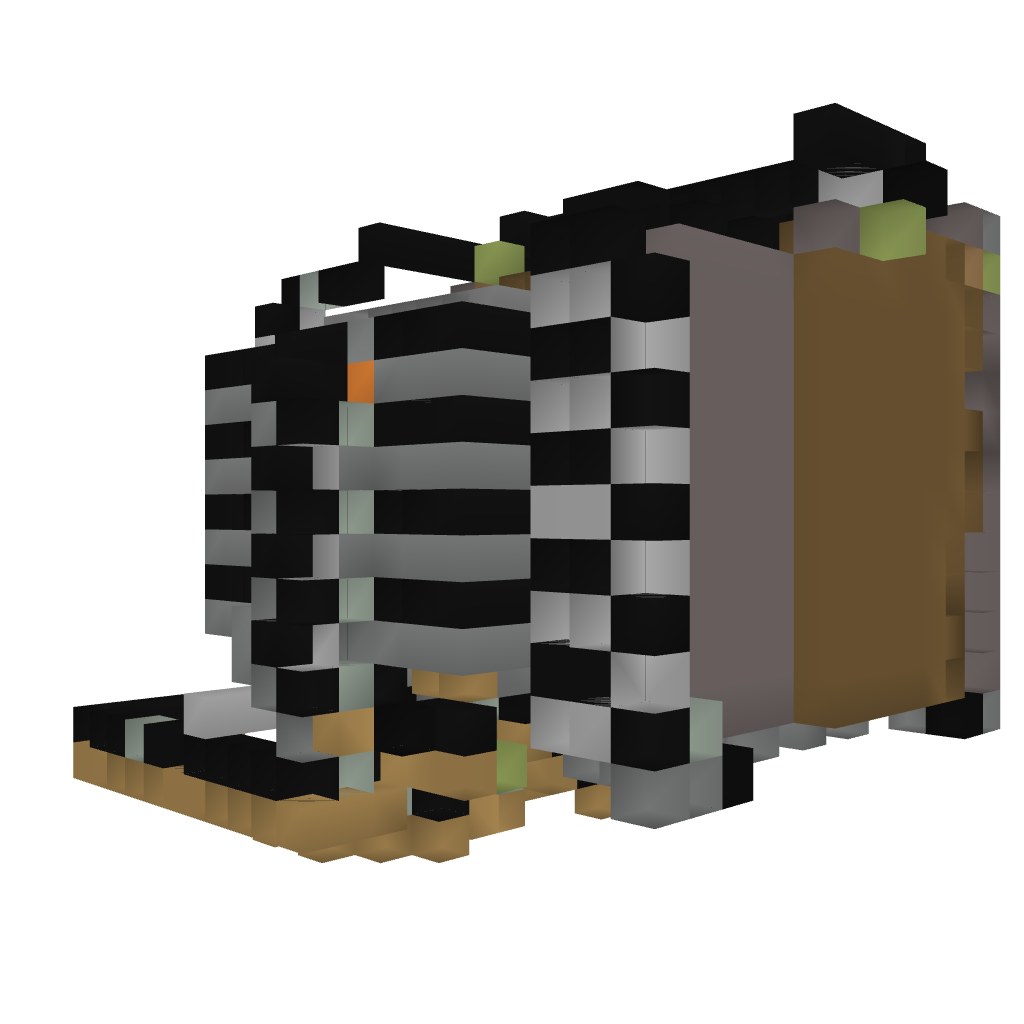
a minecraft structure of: Elykdez's Timbercutter (Semi-Auto Tree Farm)